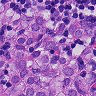
Metastatic tissue present: yes